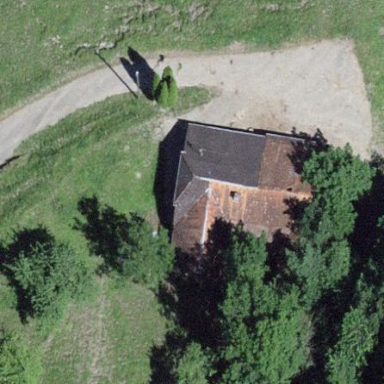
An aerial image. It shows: Farm building.